Aerial crown-view tile of a tropical tree (Barro Colorado Island, Panama), acquired 20250414:
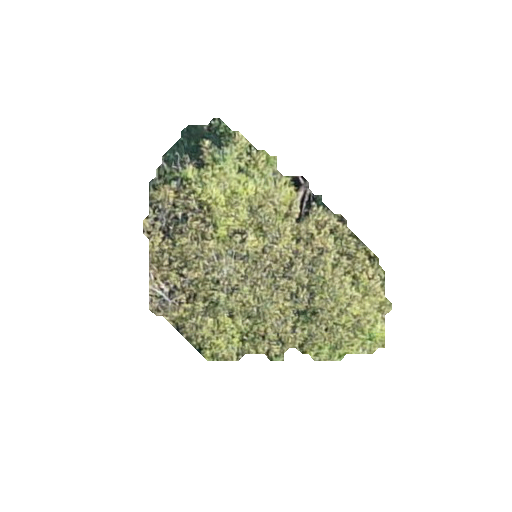
Species: Dipteryx oleifera
GBIF accepted scientific name: Dipteryx oleifera
Crown area: 61.326 m²